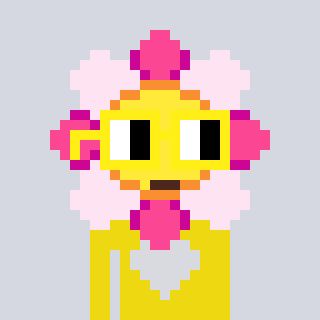
a pixel art character with square yellow glasses, a flower-shaped head and a yellow-colored body on a cool background